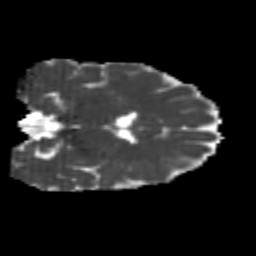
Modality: MD
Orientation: coronal
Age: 25
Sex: female
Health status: healthy
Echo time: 0.074 s